Platform: macOS
Application: Chrome
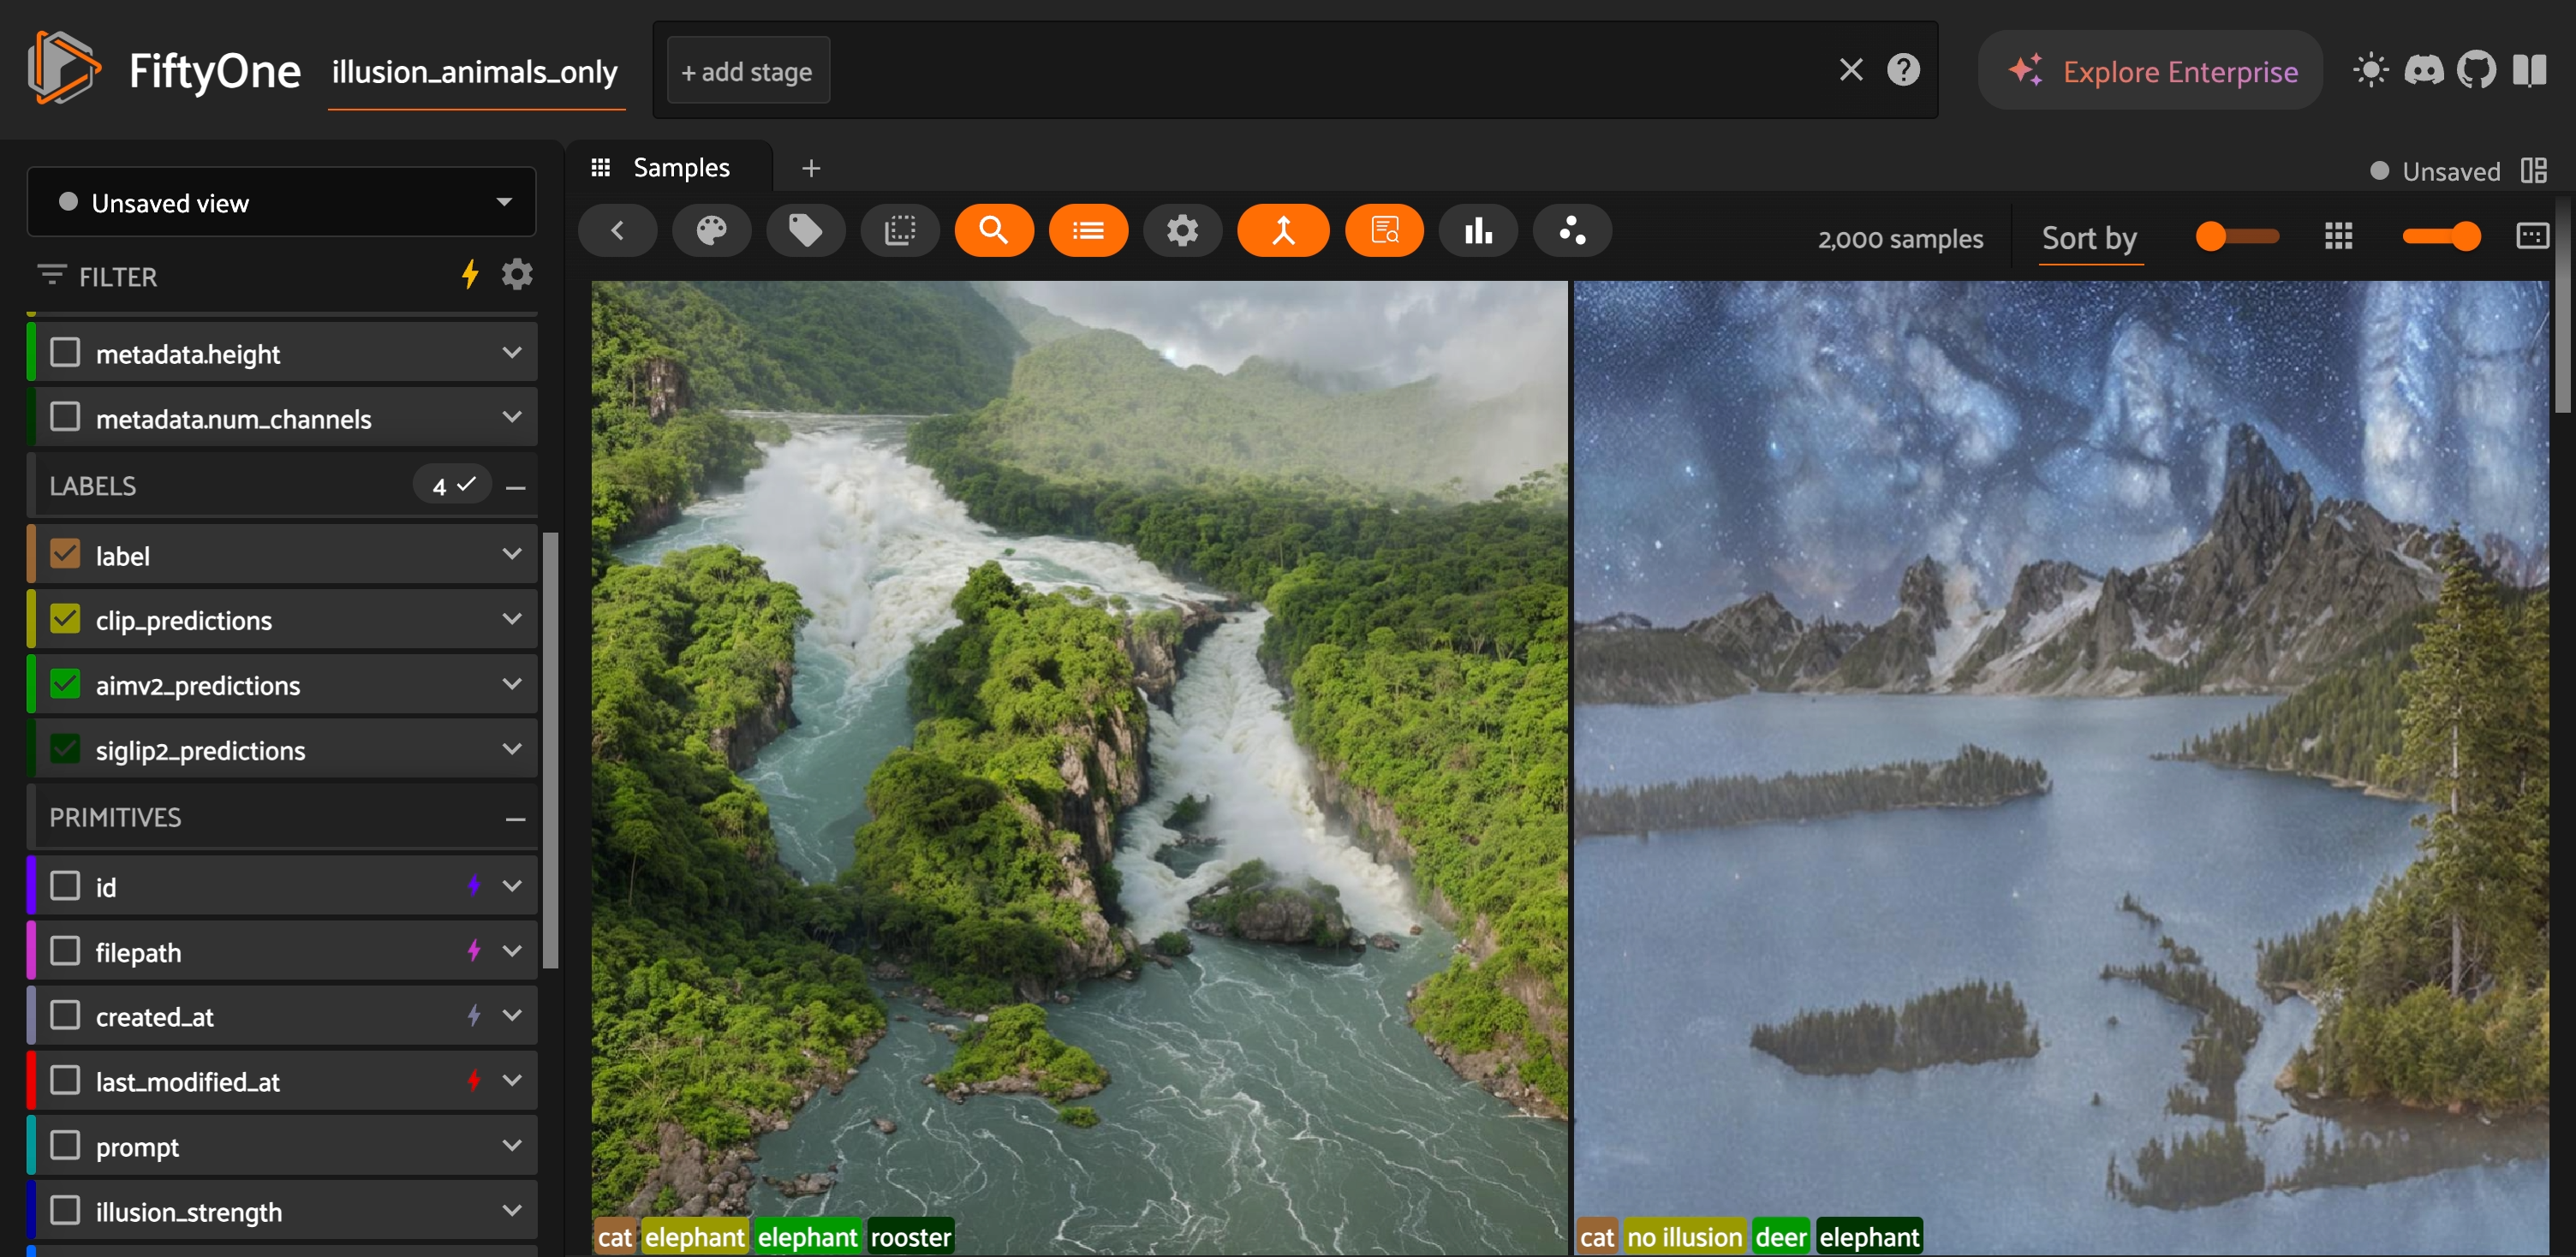
task_description: Scroll up on the sidebar
action_type: click
element_info: Slider
steps_since_start: 1